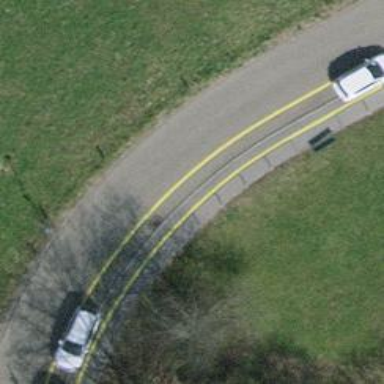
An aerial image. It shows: Asphalt sidewalk along the footway.